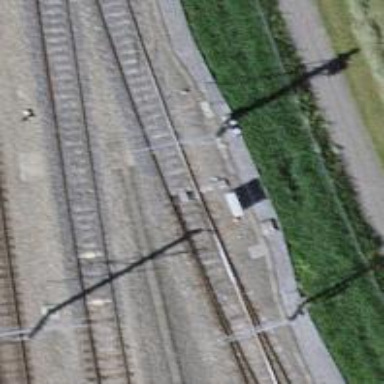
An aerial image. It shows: Railway switch.